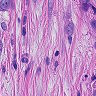
Metastatic tissue present: yes